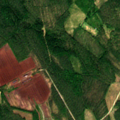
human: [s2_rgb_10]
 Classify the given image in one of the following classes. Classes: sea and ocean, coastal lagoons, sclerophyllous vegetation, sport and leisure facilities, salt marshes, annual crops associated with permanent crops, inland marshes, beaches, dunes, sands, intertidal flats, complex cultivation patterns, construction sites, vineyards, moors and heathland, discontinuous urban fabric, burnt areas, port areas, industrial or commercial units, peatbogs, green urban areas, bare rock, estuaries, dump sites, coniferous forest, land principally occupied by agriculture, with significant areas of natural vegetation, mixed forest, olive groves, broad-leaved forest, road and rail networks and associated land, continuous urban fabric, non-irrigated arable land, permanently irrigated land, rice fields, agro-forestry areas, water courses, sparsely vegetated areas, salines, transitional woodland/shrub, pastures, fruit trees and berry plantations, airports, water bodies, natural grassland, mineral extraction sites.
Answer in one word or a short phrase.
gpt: coniferous forest, mixed forest, transitional woodland/shrub, peatbogs